Question: I have a 'Style' for an 'Expander'. I want the 'Foreground' property of the 'Header' to be different from the 'Content'.
'''
<Style TargetType="Expander">
<Setter Property="Foreground" Value="Red"/>
<Setter Property="Template">
<Setter.Value>
<ControlTemplate TargetType="Expander">
<StackPanel>
<ContentControl Content="{TemplateBinding Header}" Foreground="{TemplateBinding Foreground}"/>
<ContentControl Content="{TemplateBinding Content}" Foreground="Blue" TextBlock.Foreground="Blue"/>
</StackPanel>
</ControlTemplate>
</Setter.Value>
</Setter>
</Style>
<Expander>
<Expander.Header>
<TextBlock Text="Header"/>
</Expander.Header>
<Expander.Content>
<TextBlock Text="Content"/>
</Expander.Content>
</Expander>
'''
However, once the 'Style' is applied, both the 'Header' and the 'Content' come back as Red i.e. the 'Expander' style 'Foreground' colour.
How can I get the 'Expander' style to contain multiple 'Foreground' colours.

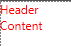
Answer: First, in template is better to use the 'ContentPresenter', instead of 'ContentControl', which is a common practice. Quote reply 'Nir' (Question: <URL>:
> ContentControl is a base class for controls that contain other elements and have a Content-property (for example, Button).
ContentPresenter is used inside control templates to display content.
ContentControl, when used directly (it's supposed to be used as a base class), has a control template that uses ContentPresenter to display it's content.Inside ControlTemplate use ContentPresenter;Outside of ControlTemplate (including DataTemplate and outside templates) try not to use any of them, if you need to, you must prefer ContentPresenter;Subclass ContentControl if you are creating a custom "lookless" control that host content and you can't get the same result by changing an existing control's template (that should be extremely rare).
Second, the type of construction:
'''
<Expander Header="MyHeader">
<Expander.Content>
<TextBlock Text="Content"/>
</Expander.Content>
</Expander>
'''
You automatically overwrites your the 'template (style)', so the color is the same everywhere, because 'Red' is set, taken from the 'Style setter'.
So, a slightly modified example:
'''
<Style TargetType="{x:Type Expander}">
<Setter Property="Foreground" Value="Red"/>
<Setter Property="Template">
<Setter.Value>
<ControlTemplate TargetType="{x:Type Expander}">
<StackPanel>
<Border BorderThickness="{TemplateBinding BorderThickness}" TextBlock.Foreground="{TemplateBinding Foreground}">
<ContentPresenter Content="{TemplateBinding Header}" />
</Border>
<Border Name="Content" BorderThickness="{TemplateBinding BorderThickness}" TextBlock.Foreground="Blue">
<ContentPresenter Content="{TemplateBinding Content}" />
</Border>
</StackPanel>
</ControlTemplate>
</Setter.Value>
</Setter>
</Style>
<Grid>
<!-- Work -->
<Expander Header="MyHeader" Content="MyContent" />
<!-- Not work -->
<!--<Expander Header="MyHeader">
<Expander.Content>
<TextBlock Text="Content"/>
</Expander.Content>
</Expander>-->
</Grid>
'''
To study the work style, you can take a predefined style (such as <URL>, and change it from there.
'Note:' It is better to design a template to the content, because if you set the content other than 'TextBlock', color for 'TextBlock' will be useless. Perhaps it is better to set the color in style for the 'TextBlock'.